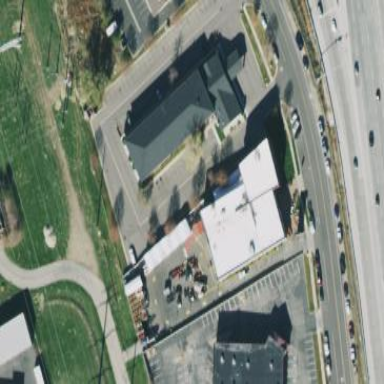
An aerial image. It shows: Building that is motel.